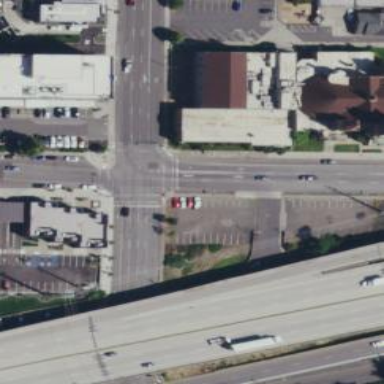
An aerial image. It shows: Marked road crossing.